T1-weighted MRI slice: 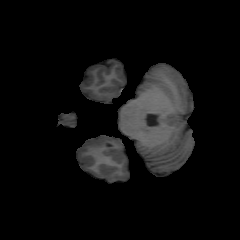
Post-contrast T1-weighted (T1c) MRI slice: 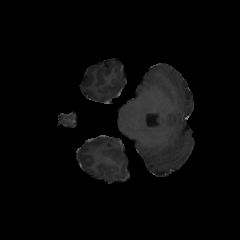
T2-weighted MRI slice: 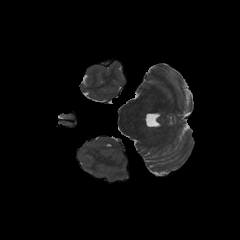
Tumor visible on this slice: no